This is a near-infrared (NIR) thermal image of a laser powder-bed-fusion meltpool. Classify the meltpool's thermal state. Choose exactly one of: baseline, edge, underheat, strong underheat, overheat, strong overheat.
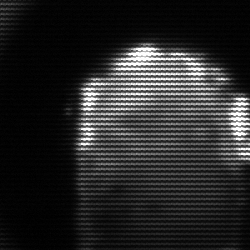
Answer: baseline